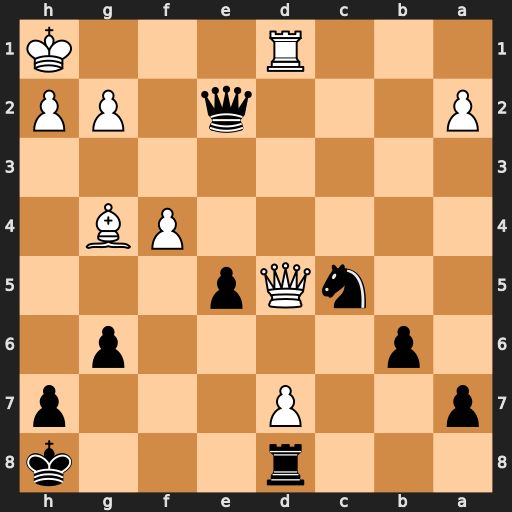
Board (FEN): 3r3k/p2P3p/1p4p1/2nQp3/5PB1/8/P3q1PP/3R3K
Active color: b
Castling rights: -
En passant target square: -
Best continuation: Qxg4 Qxe5+ Kg8 Qe8+ Kg7 Qe7+ Kh6